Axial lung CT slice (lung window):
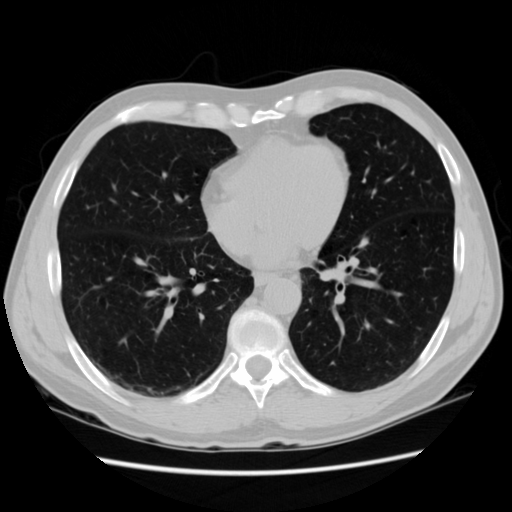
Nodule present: no